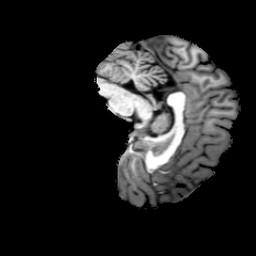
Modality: T1w
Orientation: sagittal
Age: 22
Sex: female
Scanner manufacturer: philips
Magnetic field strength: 3 T
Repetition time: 0.0082 s
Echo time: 0.0037 s